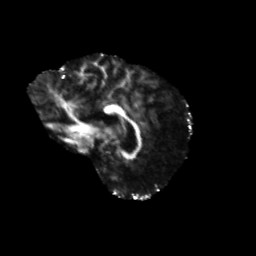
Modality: FA
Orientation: sagittal
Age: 75
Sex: male
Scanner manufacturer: siemens
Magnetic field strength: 3 T
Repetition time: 5.47 s
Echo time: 0.0854 s